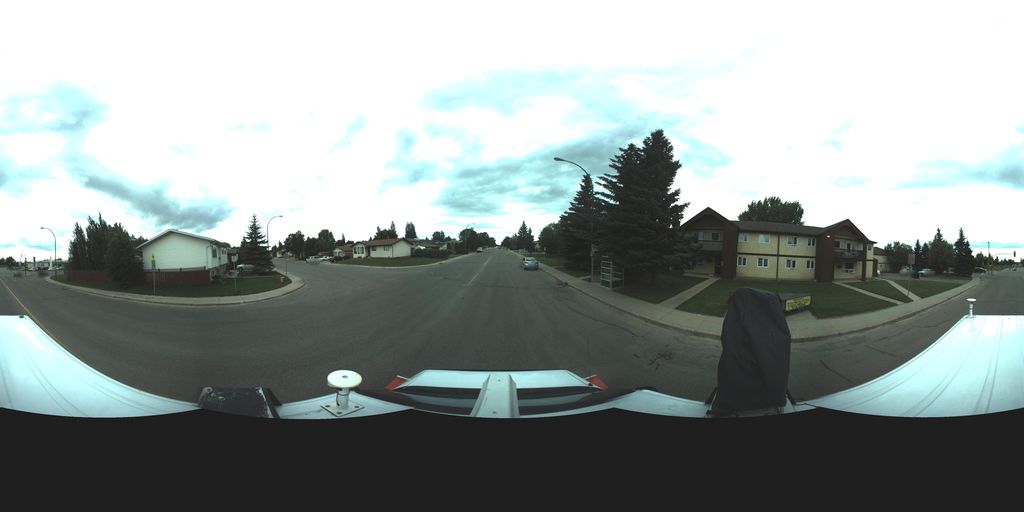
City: saskatoon